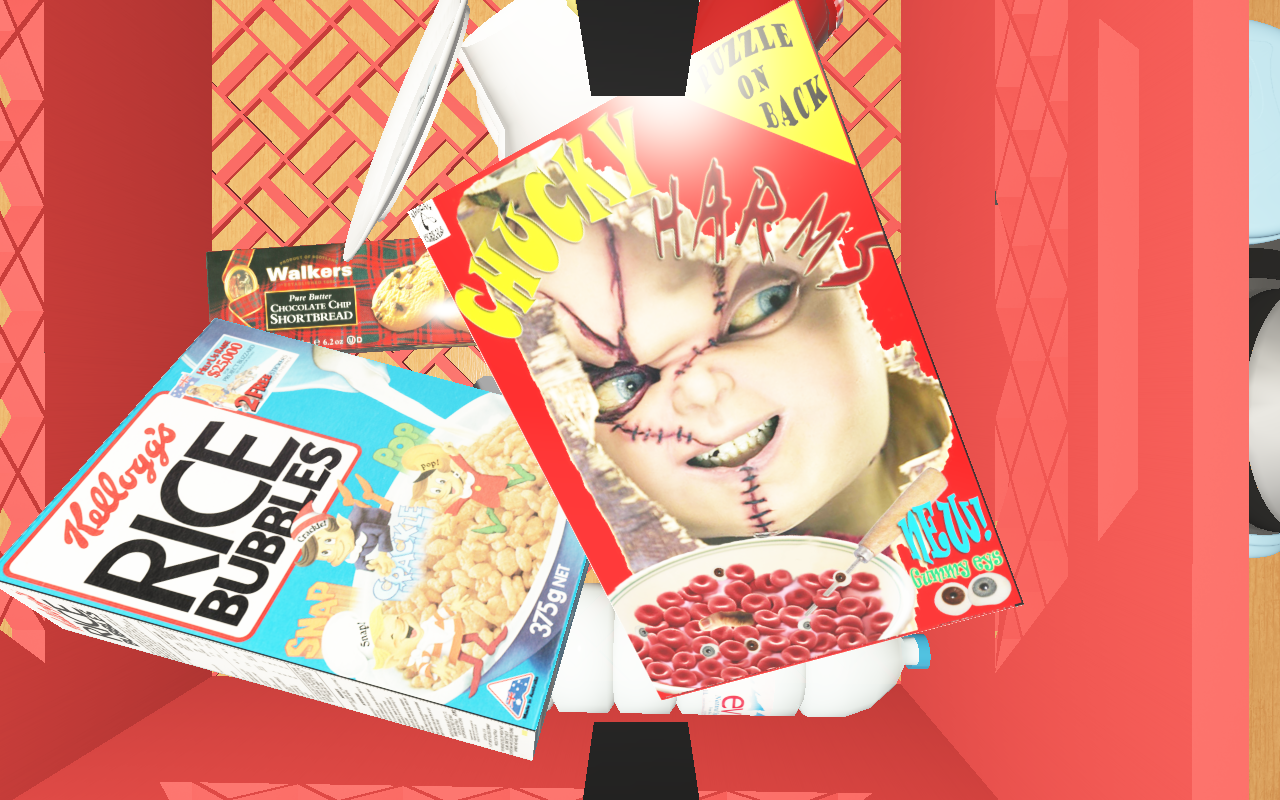
Objects in the scene:
carafe
water bottle
apple
apple
orange
orange
plate
glass
biscuit box